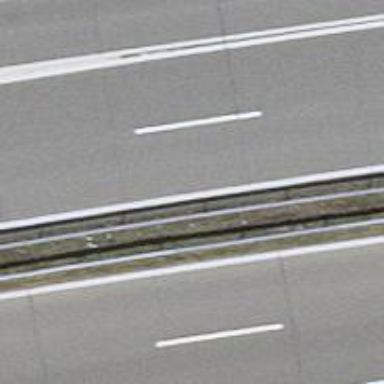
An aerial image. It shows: Asphalt motorway.